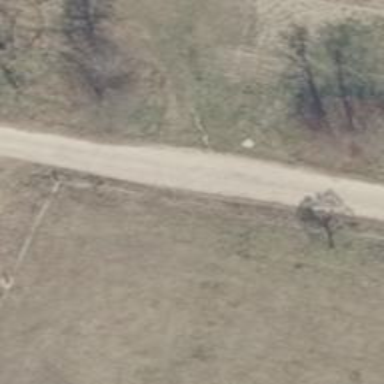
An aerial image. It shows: Gravel service road with tracktype of grade2.